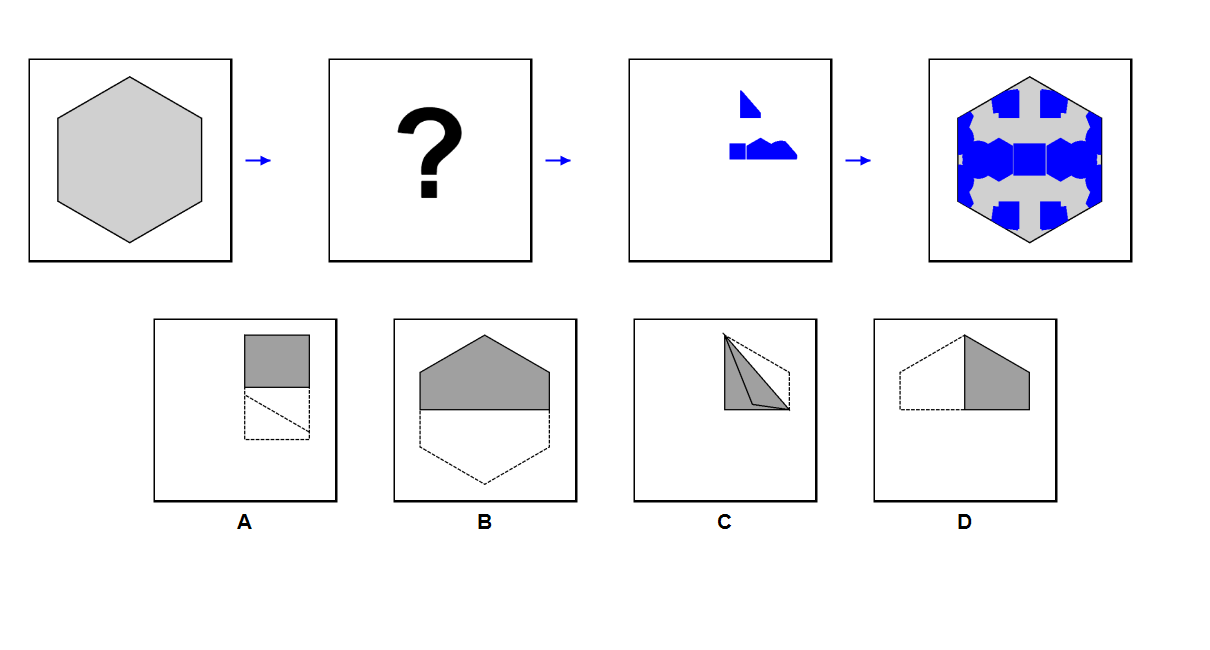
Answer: A